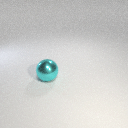
large cyan metal sphere